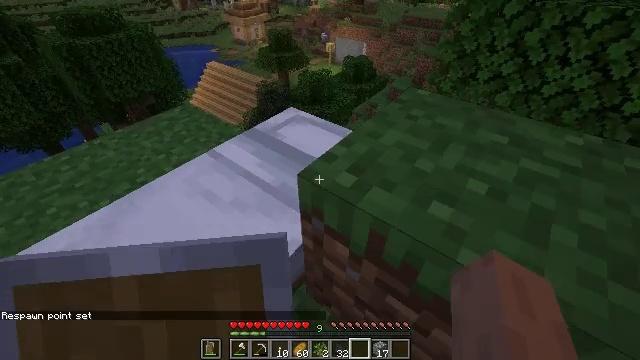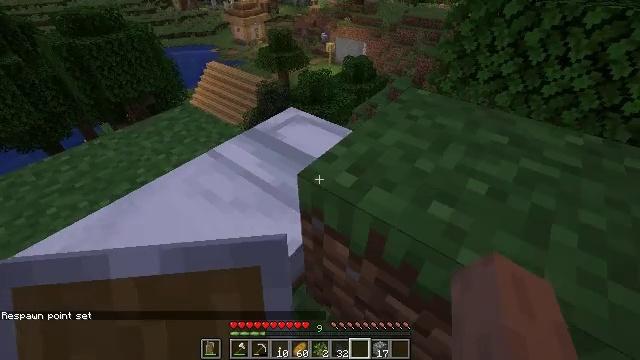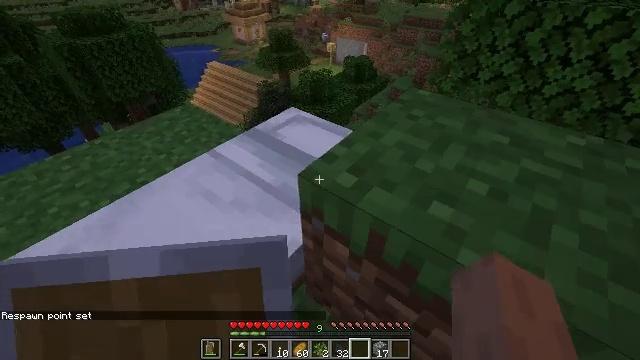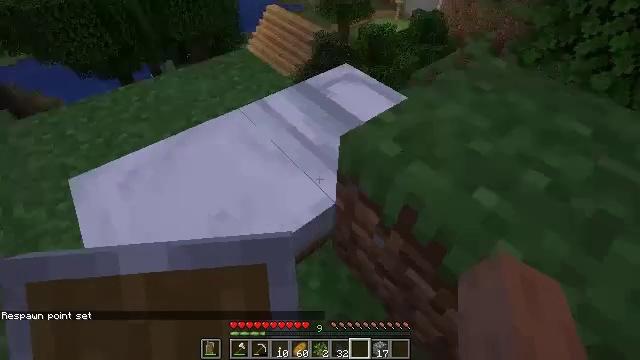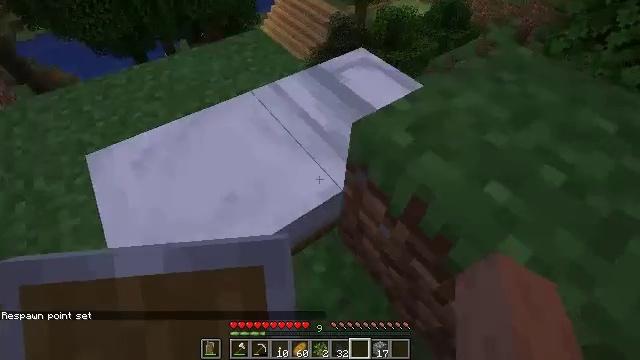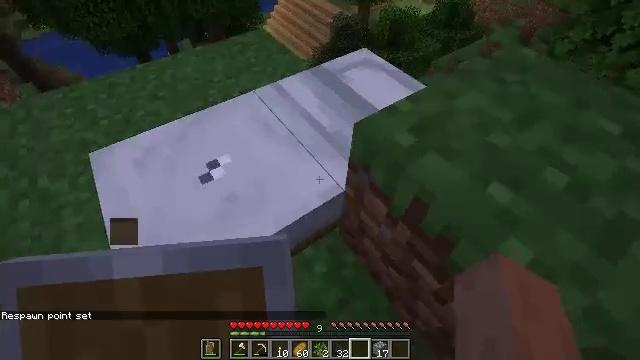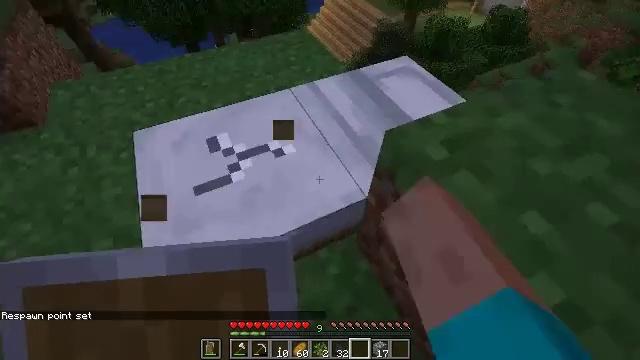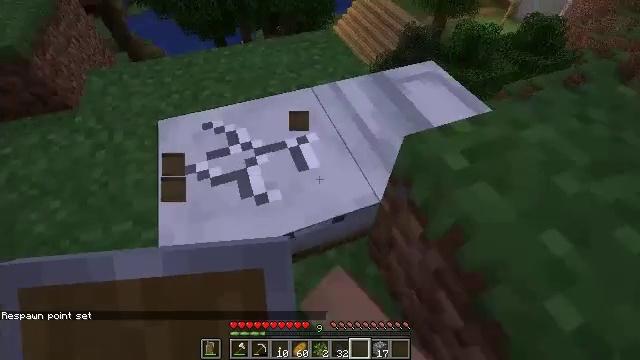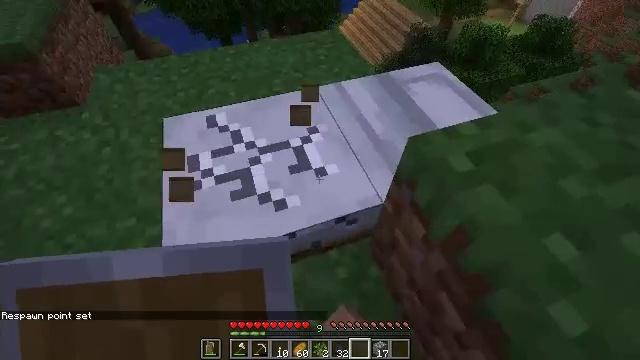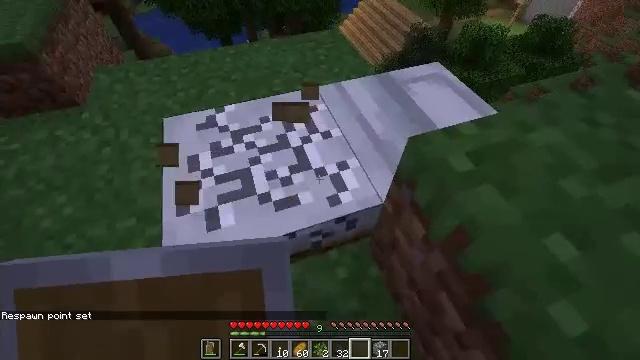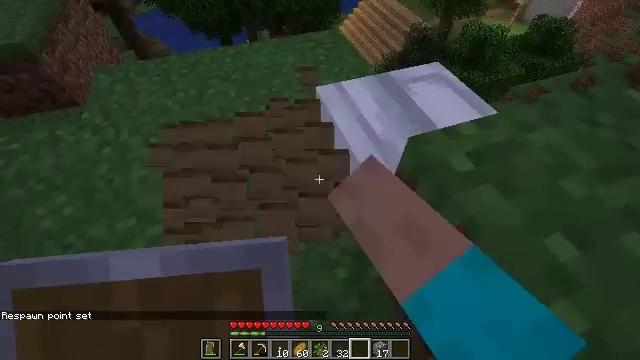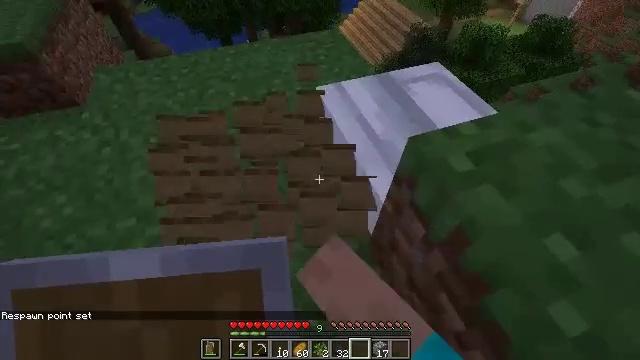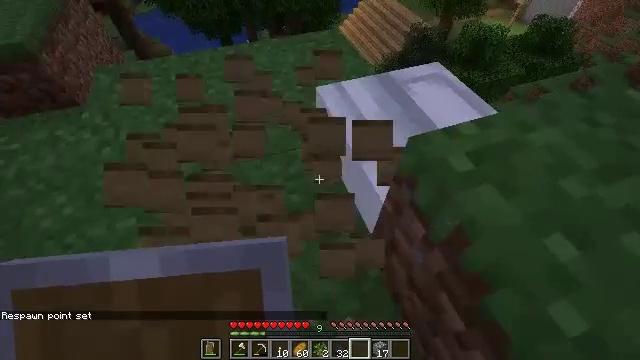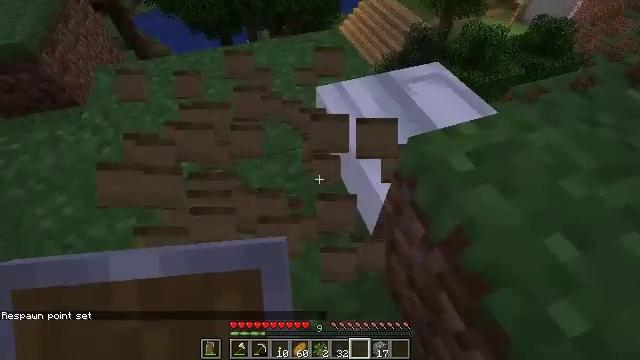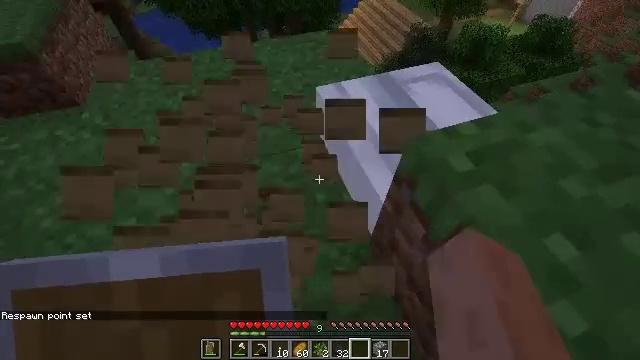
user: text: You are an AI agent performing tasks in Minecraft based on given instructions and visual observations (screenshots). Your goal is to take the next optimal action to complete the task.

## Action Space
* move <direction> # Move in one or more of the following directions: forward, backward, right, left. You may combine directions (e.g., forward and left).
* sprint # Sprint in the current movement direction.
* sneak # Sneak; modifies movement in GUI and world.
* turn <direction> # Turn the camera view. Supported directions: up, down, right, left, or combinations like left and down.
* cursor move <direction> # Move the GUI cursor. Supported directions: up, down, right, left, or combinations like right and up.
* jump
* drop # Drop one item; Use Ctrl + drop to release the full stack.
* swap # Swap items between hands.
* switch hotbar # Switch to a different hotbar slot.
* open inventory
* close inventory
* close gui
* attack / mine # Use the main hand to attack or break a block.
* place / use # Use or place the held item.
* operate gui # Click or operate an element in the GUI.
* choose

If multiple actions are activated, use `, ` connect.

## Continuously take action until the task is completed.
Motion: motion action
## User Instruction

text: Attack the white bed to collect it.
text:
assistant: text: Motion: no_op
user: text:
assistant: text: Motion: no_op
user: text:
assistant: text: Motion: turn left and down
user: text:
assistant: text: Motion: turn left and down
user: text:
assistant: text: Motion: attack / mine
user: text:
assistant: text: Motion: turn left, attack / mine
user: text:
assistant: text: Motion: turn left, attack / mine
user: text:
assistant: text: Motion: turn left, attack / mine
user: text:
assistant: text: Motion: attack / mine
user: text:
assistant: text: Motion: attack / mine
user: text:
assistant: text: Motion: attack / mine
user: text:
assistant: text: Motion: attack / mine
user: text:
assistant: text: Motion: attack / mine
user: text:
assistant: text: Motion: attack / mine
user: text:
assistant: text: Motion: attack / mine